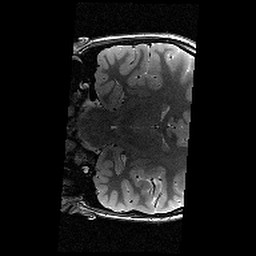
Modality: T2w
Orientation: coronal
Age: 12
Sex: female
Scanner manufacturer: siemens
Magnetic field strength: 3 T
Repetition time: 7.7 s
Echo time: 0.067 s